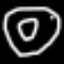
Label: donut